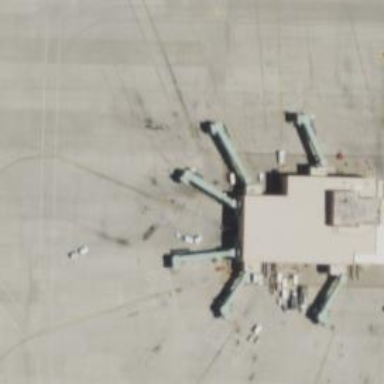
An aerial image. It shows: Airport gate.